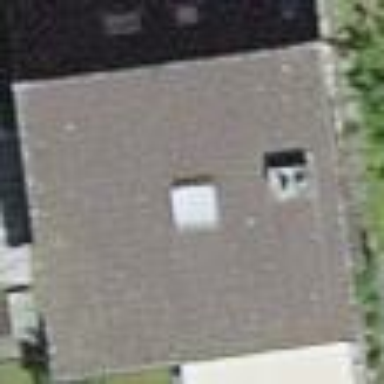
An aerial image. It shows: Residential building with saltbox roof shape.